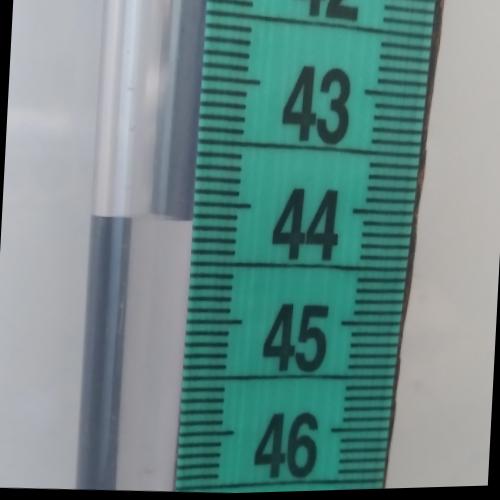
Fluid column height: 44.1 cm